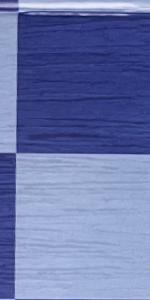
Label: Empty